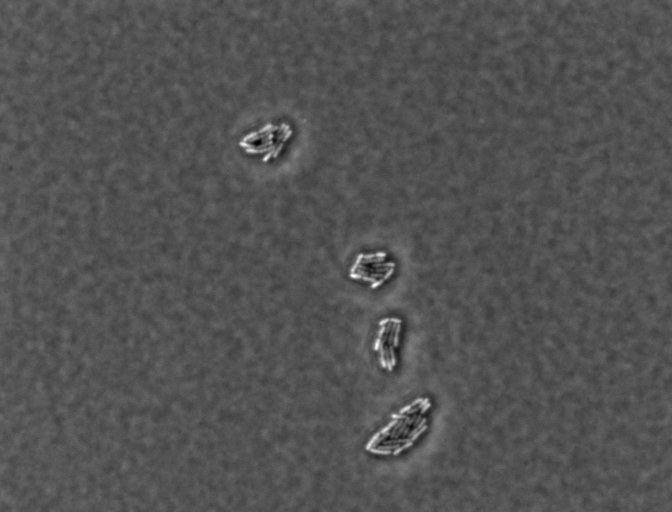
Salmonella enterica Enteritidis